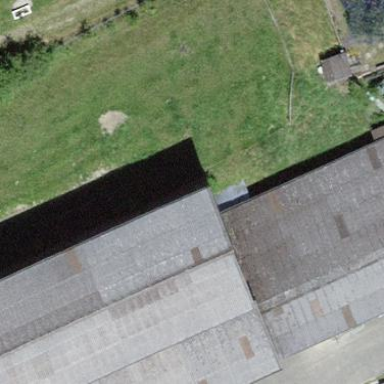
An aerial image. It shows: Barn.